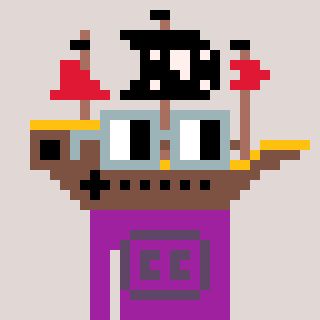
a pixel art character with square dark gray glasses, a pirateship-shaped head and a magenta-colored body on a warm background